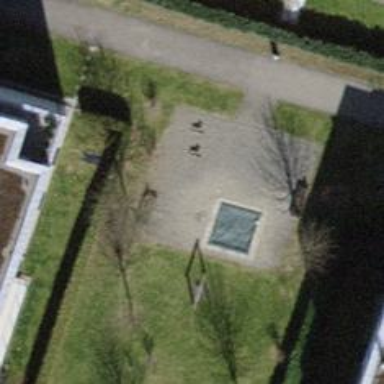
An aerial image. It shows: Sandpit at the playground.